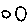
Label: circle